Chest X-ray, PA view. Patient: 48 years old, sex F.
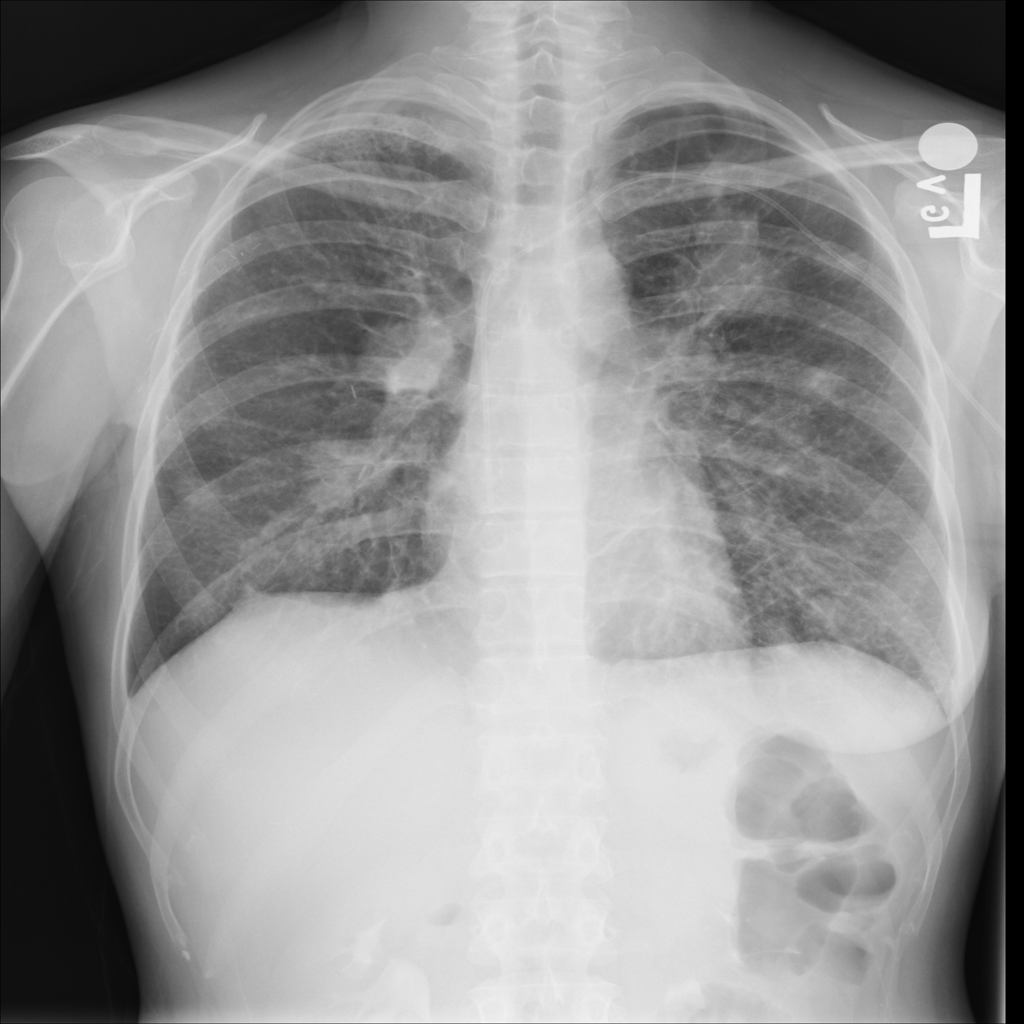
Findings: Edema, Effusion, Fibrosis, Infiltration, Mass